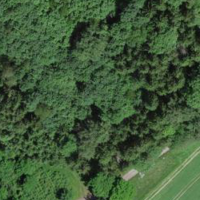
EUNIS habitat code: 44
Species observed at this site:
Falco subbuteo